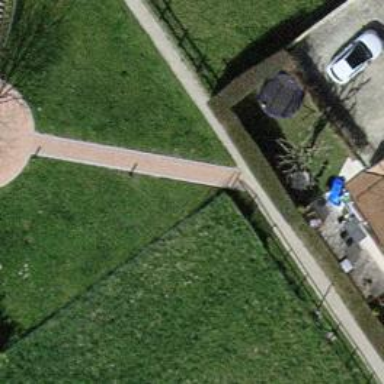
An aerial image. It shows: Footway with surface made of sett.